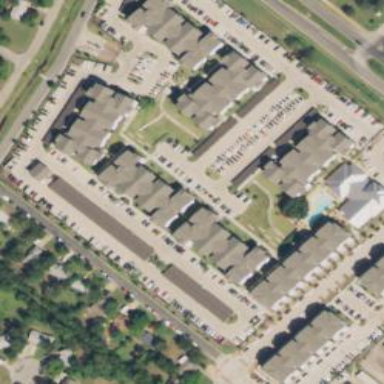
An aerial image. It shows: Neighborhood.